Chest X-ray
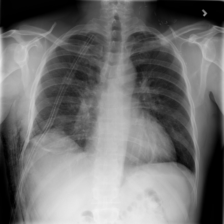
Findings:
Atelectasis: negative
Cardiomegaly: negative
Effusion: negative
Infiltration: positive
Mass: negative
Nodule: negative
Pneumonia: negative
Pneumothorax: negative
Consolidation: negative
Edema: negative
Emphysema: positive
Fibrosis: negative
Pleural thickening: negative
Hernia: negative